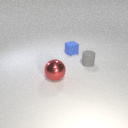
large red metal sphere to the left of small gray rubber cylinder